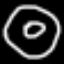
Label: donut